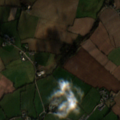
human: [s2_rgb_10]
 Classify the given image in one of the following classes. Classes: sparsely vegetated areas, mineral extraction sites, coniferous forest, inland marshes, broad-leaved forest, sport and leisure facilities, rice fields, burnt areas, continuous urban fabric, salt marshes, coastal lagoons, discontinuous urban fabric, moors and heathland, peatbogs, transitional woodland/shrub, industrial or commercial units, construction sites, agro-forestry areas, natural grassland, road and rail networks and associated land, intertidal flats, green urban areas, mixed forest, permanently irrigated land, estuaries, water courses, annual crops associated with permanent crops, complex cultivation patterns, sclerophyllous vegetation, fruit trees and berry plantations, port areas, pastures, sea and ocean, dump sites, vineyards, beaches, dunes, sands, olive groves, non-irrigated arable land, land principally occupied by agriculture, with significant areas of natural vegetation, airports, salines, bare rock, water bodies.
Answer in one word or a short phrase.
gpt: non-irrigated arable land, pastures